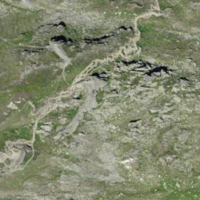
EUNIS habitat code: 31
Species observed at this site:
Adenostyles alliariae